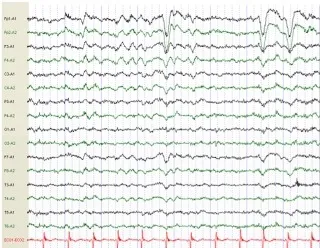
EEG demonstrations before quinidine therapy. (A) Interictal EEG before quinidine therapy showed a large number of 3-5 Hz slow waves with middle and high amplitude in the anterior region in background.
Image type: electrography (eeg)